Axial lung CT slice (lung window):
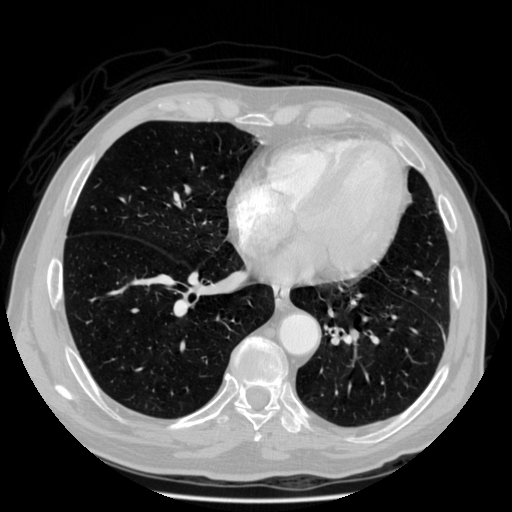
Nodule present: no